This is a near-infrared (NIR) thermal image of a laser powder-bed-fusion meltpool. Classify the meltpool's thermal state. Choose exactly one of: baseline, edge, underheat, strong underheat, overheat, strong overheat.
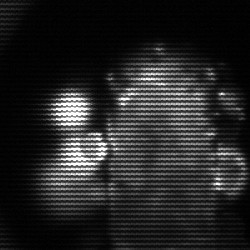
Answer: strong underheat